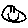
Label: smiley face